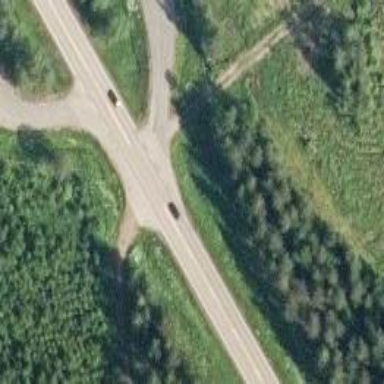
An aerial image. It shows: Asphalt road classified as trunk highway.